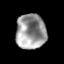
Tissue: prostate
Cell type: T cells
Senescence score: 0.3529
Nuclear area (px): 1033
Mean DAPI intensity: 152.448